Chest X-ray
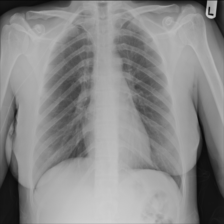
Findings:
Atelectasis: negative
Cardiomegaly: negative
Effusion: negative
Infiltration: negative
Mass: negative
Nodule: negative
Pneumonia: negative
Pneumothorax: negative
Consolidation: negative
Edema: negative
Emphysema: negative
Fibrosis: negative
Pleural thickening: negative
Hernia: negative